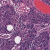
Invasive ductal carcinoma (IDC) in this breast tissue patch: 0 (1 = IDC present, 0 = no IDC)